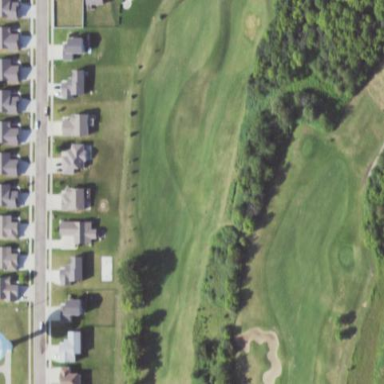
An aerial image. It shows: Golf fairway surrounded by grass.